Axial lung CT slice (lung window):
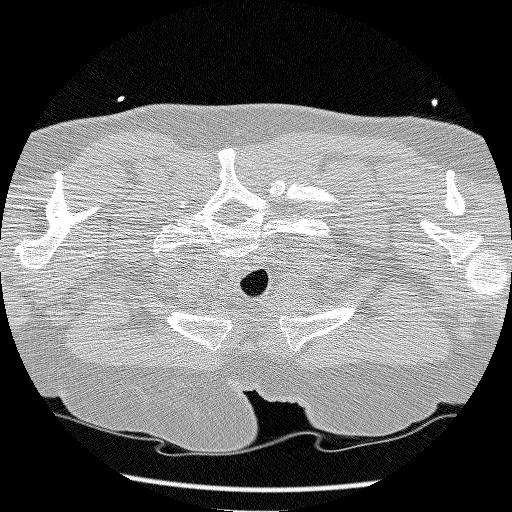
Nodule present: no